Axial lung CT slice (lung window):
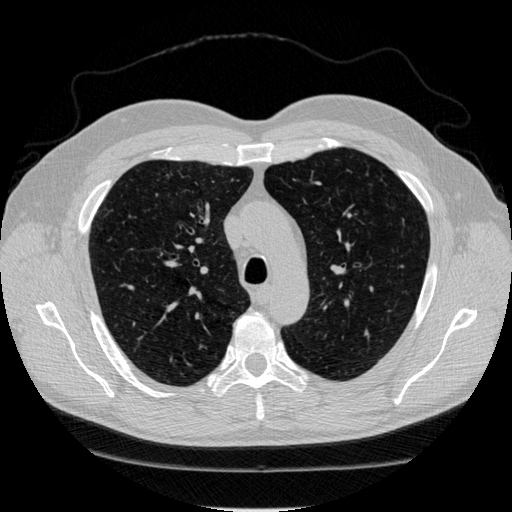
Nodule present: no